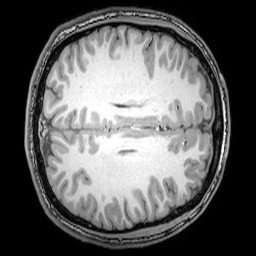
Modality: T1w
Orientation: axial
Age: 20
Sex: male
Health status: healthy
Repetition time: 0.081 s
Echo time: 0.037 s